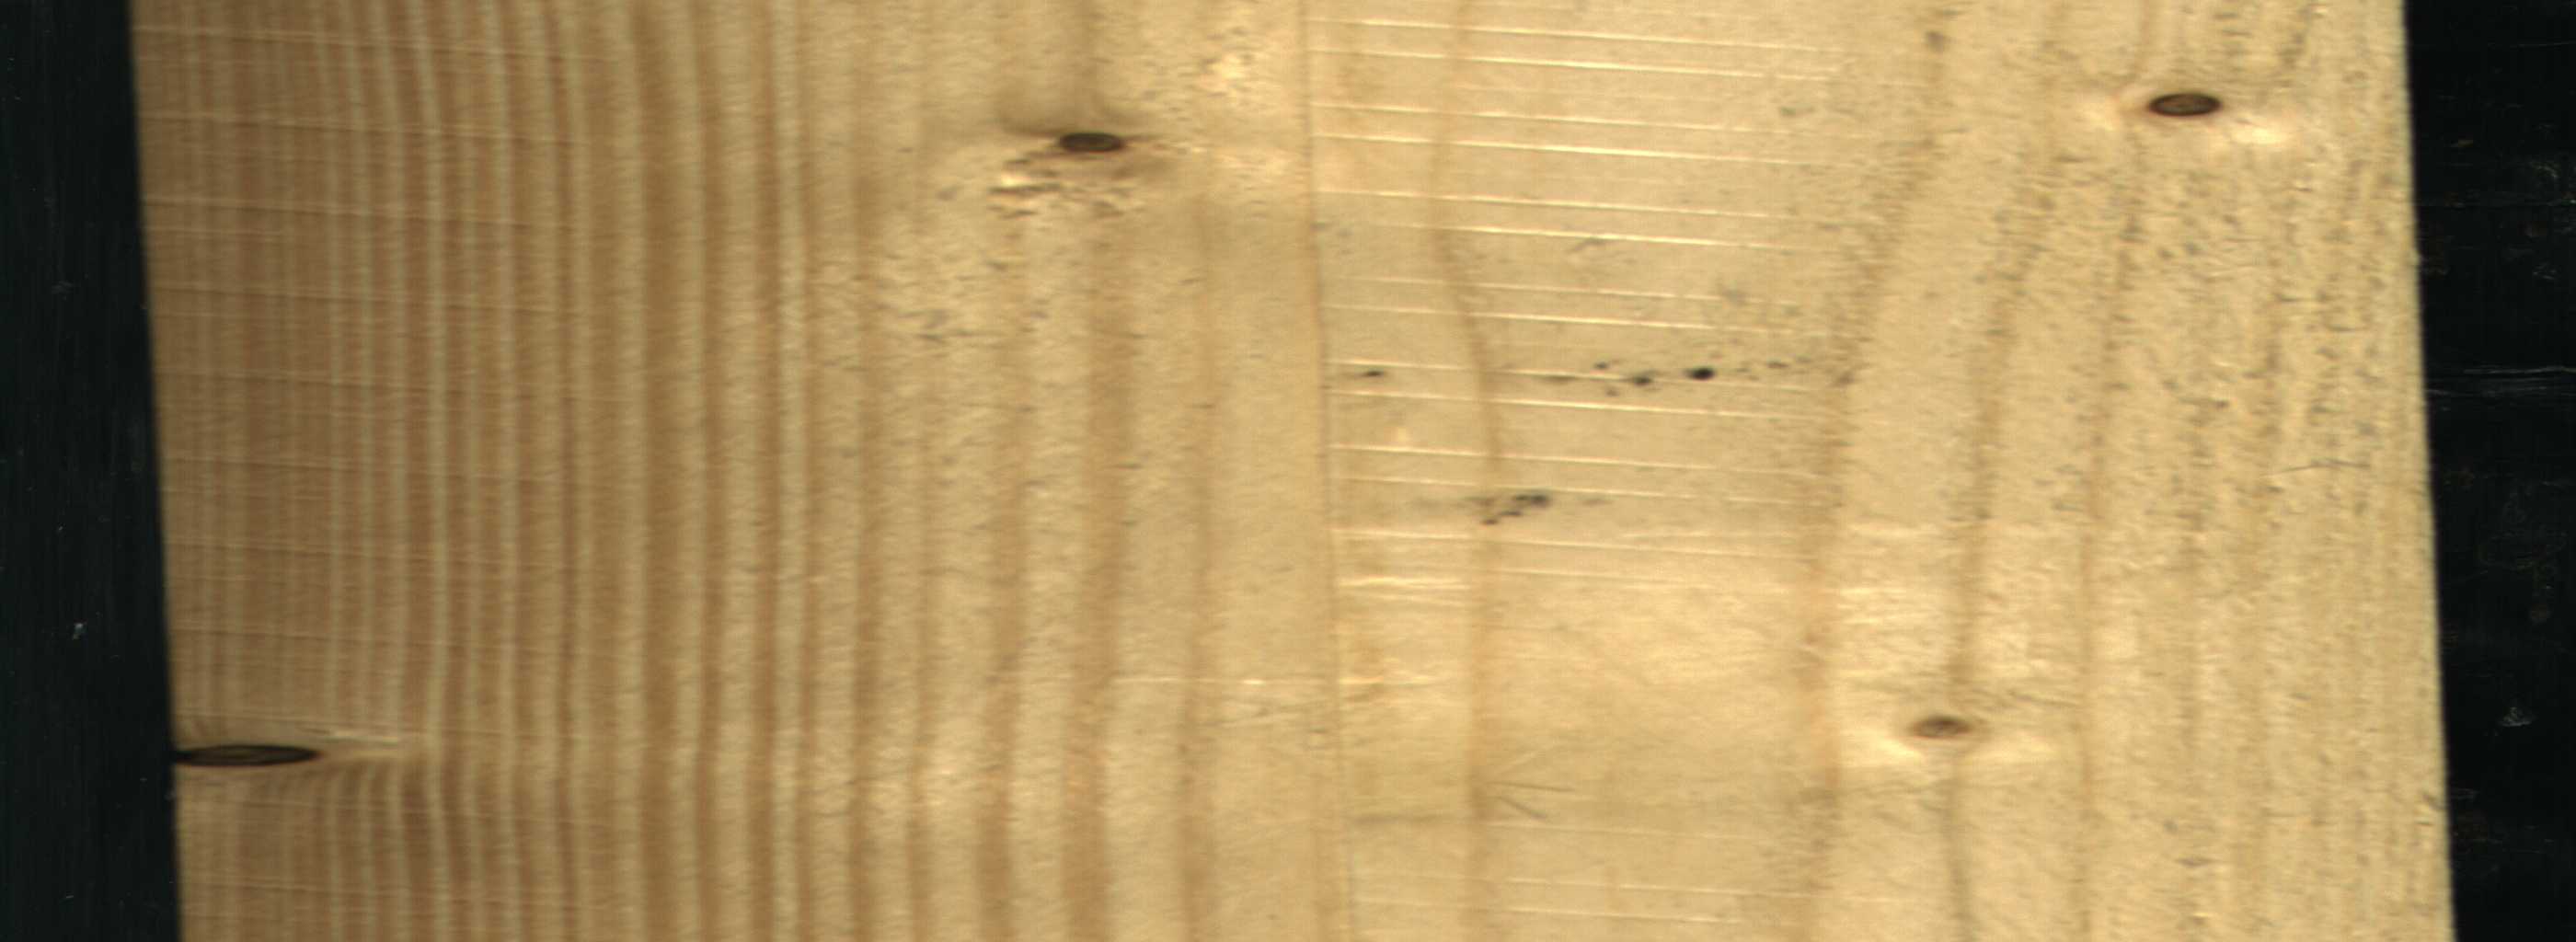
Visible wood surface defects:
Dead_Knot
Dead_Knot
Live_Knot
Live_Knot